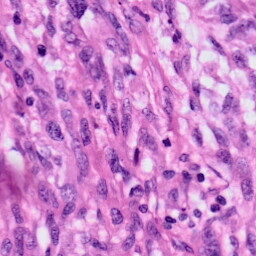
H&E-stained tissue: Skin